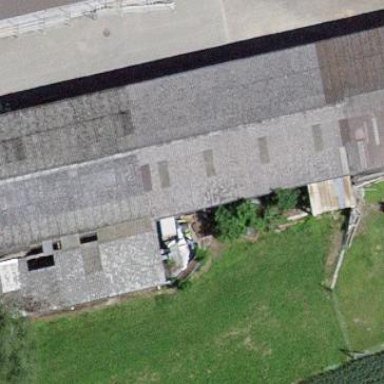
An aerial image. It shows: Barn.